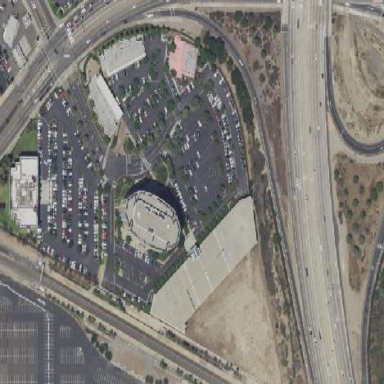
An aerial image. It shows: Multi-storey parking building.